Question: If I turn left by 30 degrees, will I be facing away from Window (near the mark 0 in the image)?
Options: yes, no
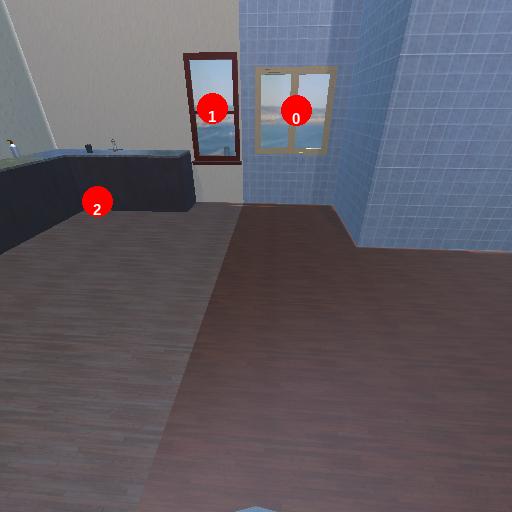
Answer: yes